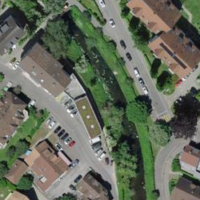
EUNIS habitat code: 54
Species observed at this site:
Symphoricarpos albus